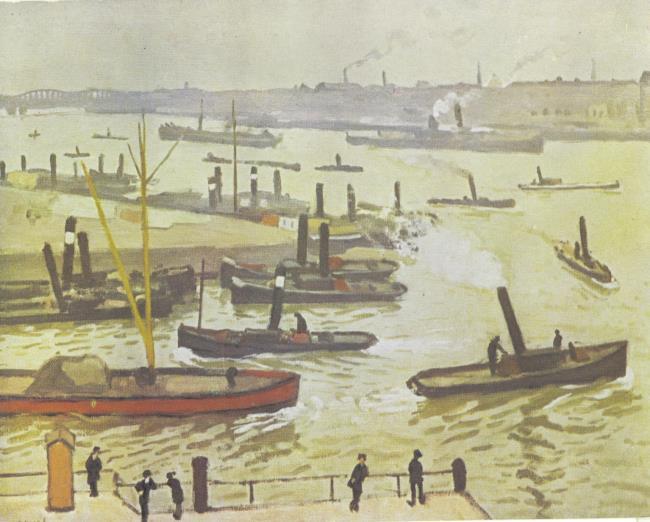
Title: De haven van Rotterdam
Artist: Albert Marquet
Earliest date: 1914
Genre: painting
Keywords: topography, harbor view, town (in the background), bridge, river, steamship, landing wharf